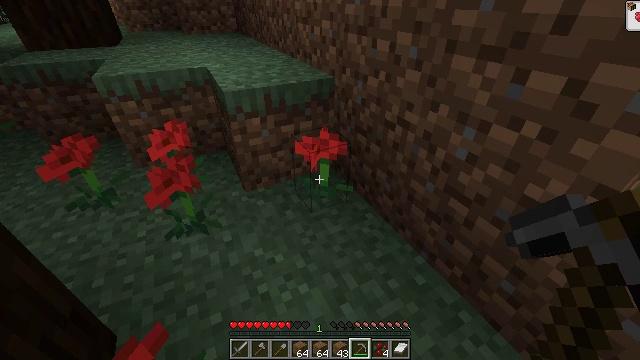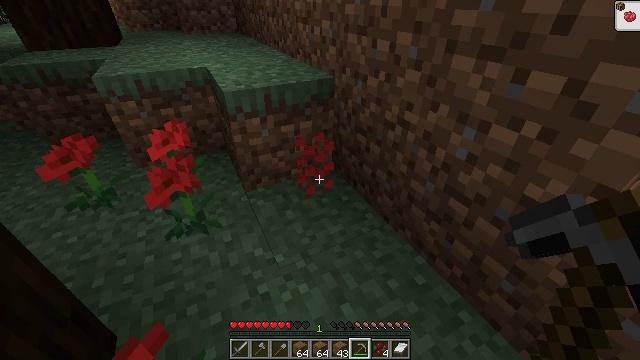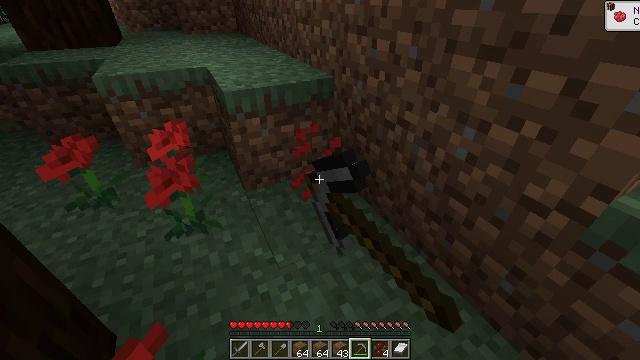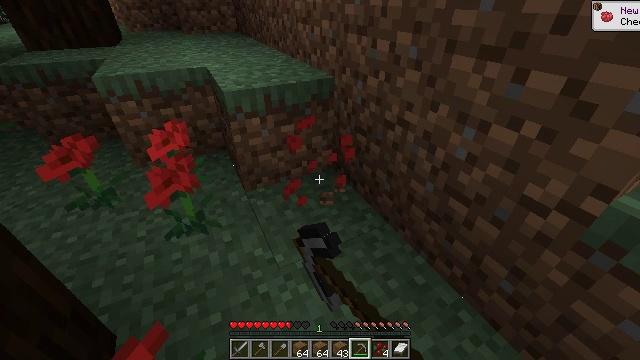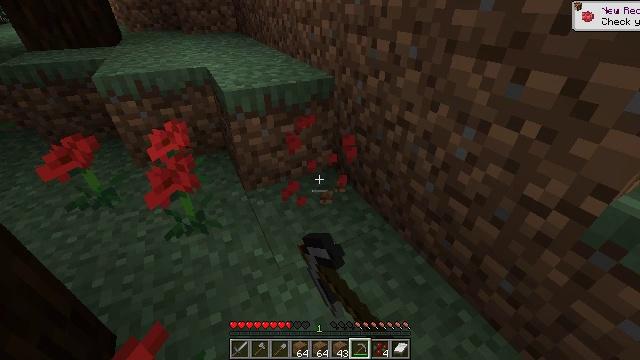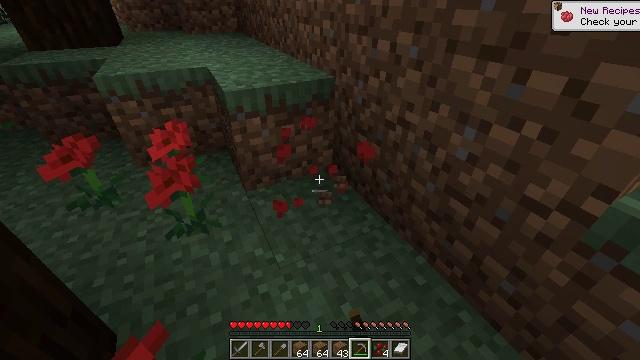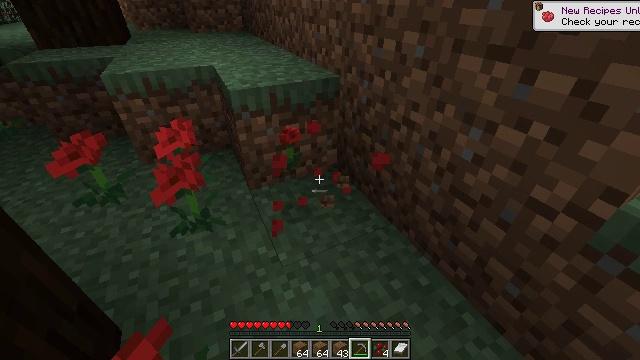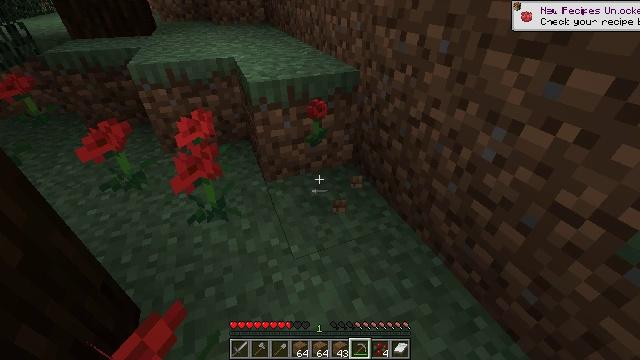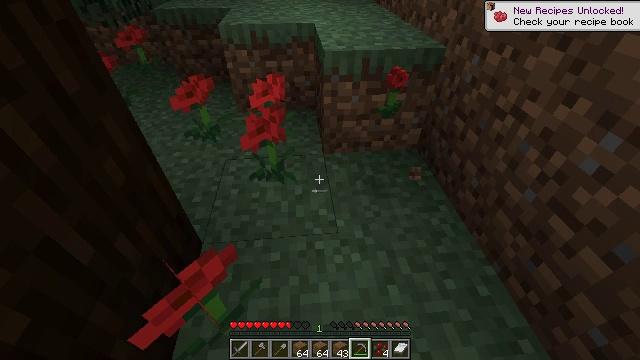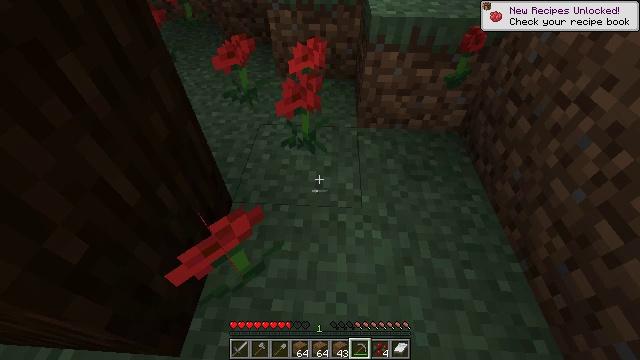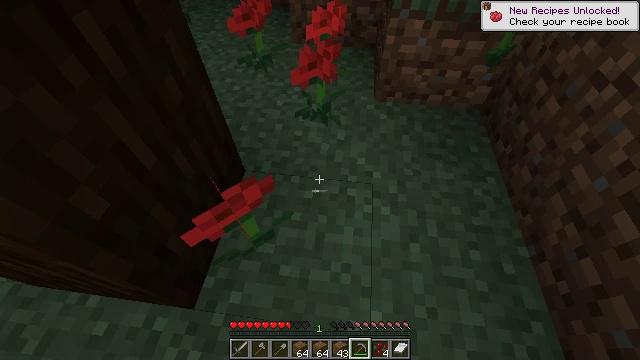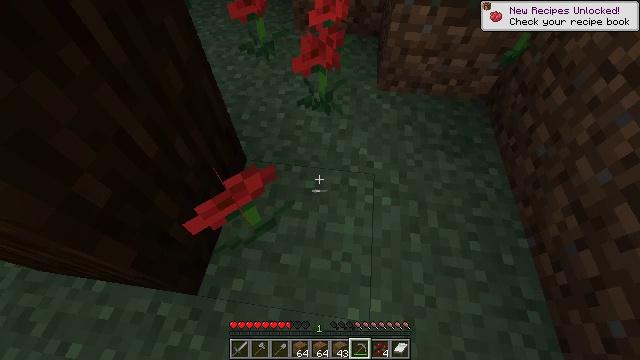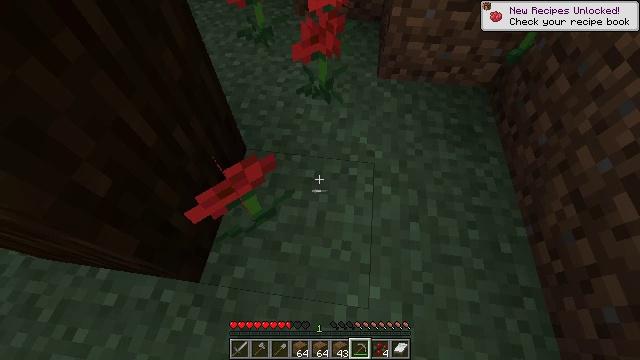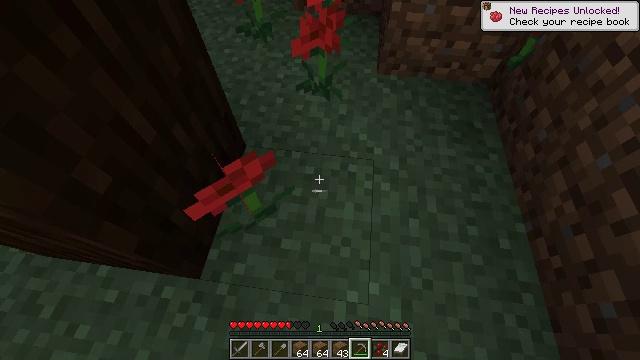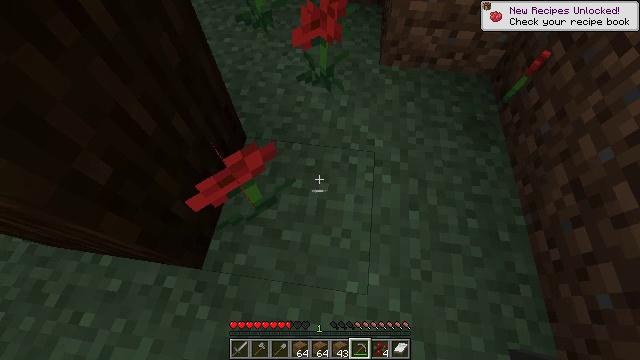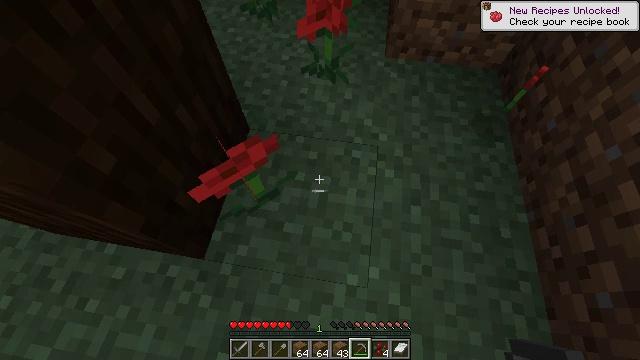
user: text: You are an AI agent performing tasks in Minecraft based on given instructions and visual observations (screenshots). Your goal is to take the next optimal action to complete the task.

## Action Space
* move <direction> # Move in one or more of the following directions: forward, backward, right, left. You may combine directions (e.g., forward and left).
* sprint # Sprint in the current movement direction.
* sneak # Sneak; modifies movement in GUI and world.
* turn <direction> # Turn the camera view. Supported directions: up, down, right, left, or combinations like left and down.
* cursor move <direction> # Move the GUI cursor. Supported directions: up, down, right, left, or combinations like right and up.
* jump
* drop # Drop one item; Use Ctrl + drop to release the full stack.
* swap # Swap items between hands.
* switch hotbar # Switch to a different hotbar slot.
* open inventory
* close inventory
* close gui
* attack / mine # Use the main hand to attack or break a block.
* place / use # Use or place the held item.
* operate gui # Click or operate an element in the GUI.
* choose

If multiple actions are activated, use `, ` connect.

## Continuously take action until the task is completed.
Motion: motion action
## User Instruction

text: Gather poppy from the ground.
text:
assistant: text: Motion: attack / mine
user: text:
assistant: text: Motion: attack / mine
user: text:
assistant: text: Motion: attack / mine
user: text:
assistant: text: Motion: no_op
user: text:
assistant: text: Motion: no_op
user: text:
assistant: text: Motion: turn left
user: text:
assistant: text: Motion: turn left and down
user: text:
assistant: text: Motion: turn left and down
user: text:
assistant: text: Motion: turn left and down
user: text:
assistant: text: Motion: turn left and down
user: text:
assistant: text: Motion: turn down
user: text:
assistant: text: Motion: turn down
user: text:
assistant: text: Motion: no_op
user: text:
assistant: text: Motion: turn down
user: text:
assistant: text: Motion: turn left and down
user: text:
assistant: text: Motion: turn left
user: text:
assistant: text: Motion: turn left and up
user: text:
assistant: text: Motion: no_op
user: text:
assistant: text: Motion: no_op
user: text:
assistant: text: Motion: turn left
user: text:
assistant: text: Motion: turn left
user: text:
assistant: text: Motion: no_op
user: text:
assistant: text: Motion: turn left
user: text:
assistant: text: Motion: no_op
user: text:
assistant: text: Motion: turn left
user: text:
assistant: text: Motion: no_op
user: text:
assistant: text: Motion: no_op
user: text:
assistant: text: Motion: attack / mine
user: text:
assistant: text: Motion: attack / mine
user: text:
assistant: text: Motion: attack / mine